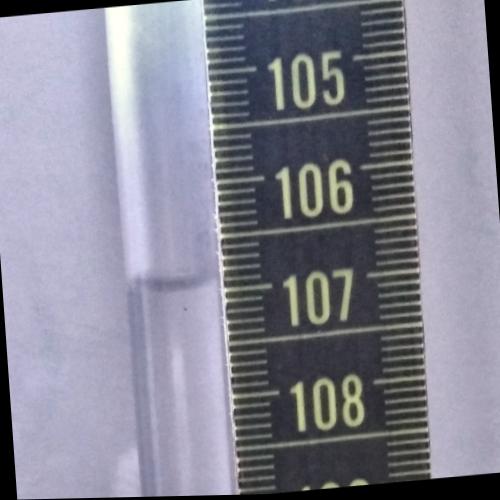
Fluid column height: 106.9 cm